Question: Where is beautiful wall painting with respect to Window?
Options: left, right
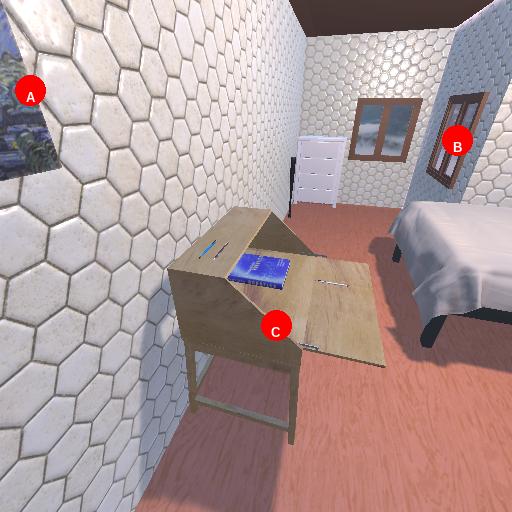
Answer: left